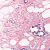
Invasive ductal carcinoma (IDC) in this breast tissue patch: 1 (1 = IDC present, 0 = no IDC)